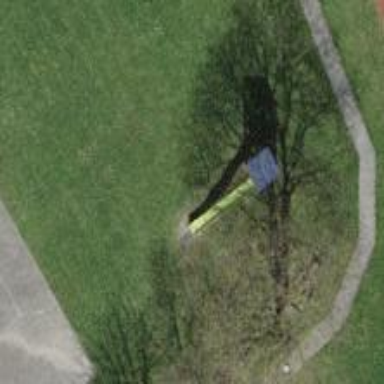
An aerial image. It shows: Grassy playground.